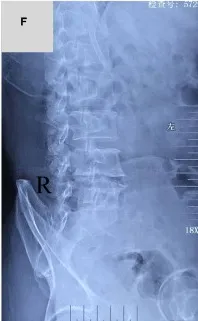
(A-F) lumbar vertebrae X-ray in 6 position: X-ray films showed that the L4/5 intervertebral height was obviously collapsed.
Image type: radiology (x_ray)